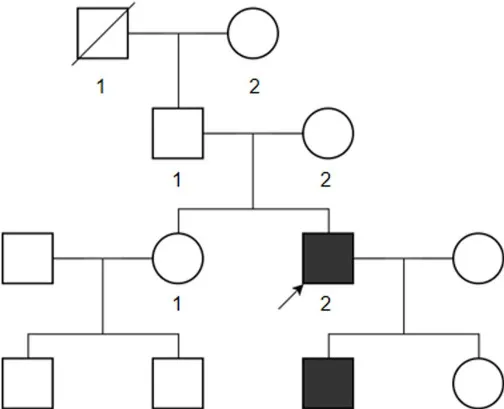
Pedigree chart of this case.
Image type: pathology (giemsa)